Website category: movie
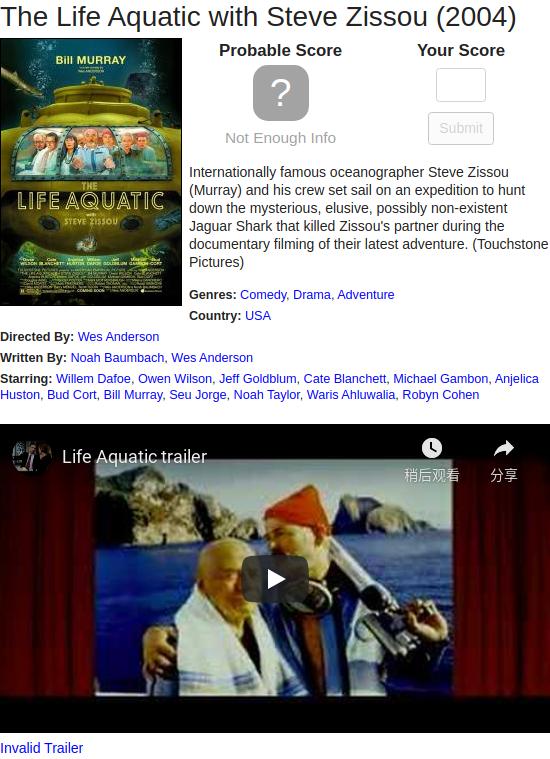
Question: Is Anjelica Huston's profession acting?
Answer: yes

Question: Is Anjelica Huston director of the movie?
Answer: no

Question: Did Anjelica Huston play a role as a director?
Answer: no

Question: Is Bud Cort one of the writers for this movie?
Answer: no

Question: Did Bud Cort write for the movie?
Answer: no

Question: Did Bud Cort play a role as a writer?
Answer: no

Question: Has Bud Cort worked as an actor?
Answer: yes

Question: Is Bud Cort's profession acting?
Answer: yes

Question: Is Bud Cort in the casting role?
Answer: yes

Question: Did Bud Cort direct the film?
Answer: no

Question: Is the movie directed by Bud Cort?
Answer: no

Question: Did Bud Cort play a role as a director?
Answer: no

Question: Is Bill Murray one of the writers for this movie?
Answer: no

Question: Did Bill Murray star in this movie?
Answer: yes

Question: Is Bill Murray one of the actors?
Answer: yes

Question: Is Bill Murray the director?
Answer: no

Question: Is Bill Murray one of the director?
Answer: no

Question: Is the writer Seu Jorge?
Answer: no

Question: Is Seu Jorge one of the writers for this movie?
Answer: no

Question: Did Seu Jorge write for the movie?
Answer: no

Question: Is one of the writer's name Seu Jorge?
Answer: no

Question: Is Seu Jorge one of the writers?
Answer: no

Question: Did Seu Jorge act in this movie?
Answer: yes

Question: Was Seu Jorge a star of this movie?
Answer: yes

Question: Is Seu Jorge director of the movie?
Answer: no

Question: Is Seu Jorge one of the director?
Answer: no

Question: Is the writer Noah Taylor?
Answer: no

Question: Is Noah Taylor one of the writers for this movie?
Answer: no

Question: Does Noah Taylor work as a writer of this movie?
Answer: no

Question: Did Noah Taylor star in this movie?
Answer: yes

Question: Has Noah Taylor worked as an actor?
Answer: yes

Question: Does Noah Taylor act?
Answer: yes

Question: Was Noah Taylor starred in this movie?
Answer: yes

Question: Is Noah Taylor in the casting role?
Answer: yes

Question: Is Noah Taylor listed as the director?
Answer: no

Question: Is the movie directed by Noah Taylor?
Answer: no

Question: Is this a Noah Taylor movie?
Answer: no

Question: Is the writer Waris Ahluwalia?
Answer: no

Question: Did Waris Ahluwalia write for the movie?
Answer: no

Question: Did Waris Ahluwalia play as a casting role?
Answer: yes

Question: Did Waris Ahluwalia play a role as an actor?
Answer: yes

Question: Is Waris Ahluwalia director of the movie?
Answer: no

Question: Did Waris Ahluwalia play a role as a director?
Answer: no

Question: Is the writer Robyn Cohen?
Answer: no

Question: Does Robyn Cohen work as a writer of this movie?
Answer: no

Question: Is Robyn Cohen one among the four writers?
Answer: no

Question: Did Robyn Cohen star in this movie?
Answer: yes

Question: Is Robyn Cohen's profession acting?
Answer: yes

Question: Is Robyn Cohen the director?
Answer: no